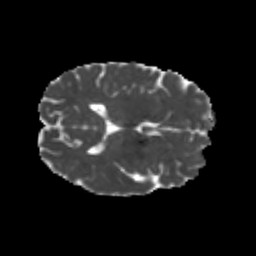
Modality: MD
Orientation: axial
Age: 25
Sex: male
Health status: healthy
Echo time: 0.074 s